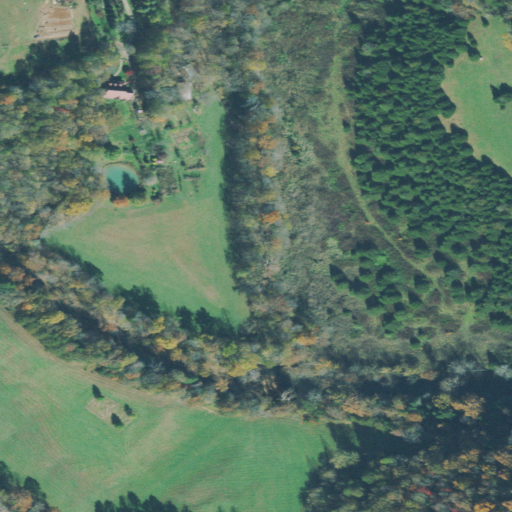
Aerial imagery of valley in Tennessee named Owl Hollow containing pasture, deciduous forest, mixed forest, evergreen forest, and open development